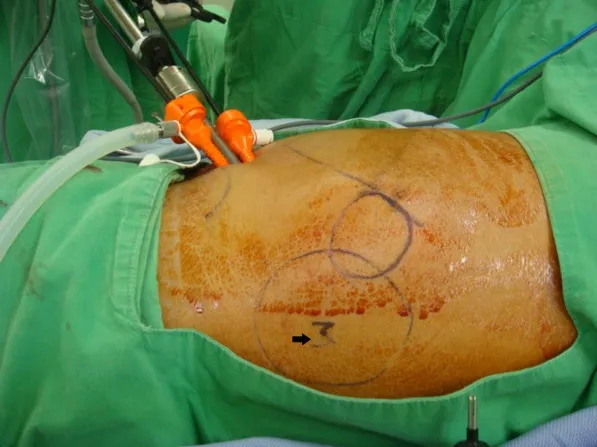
Position of three trocars over the anterior axillary line directed toward the bulging mass (M).
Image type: medical_photograph (other_medical_photograph)